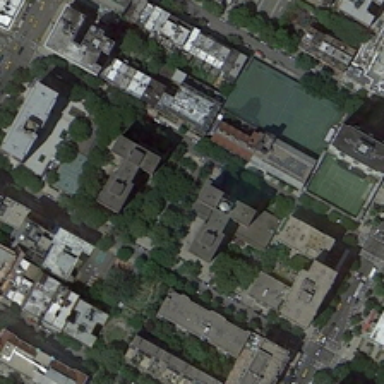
The school covers a large area and is well equipped .